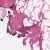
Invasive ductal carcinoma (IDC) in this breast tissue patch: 0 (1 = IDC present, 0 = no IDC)